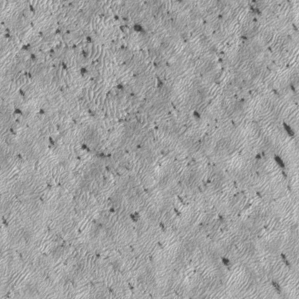
Label: frost